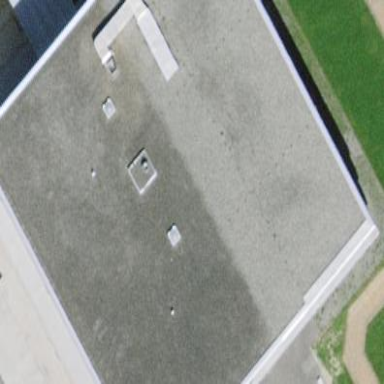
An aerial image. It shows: School building.